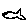
Label: fish